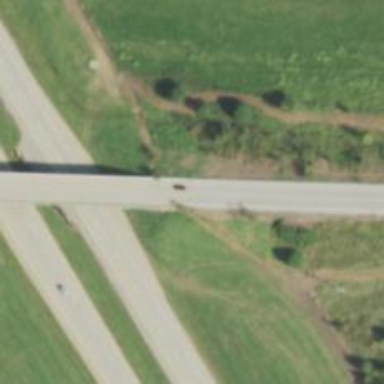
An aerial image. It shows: Viaduct bridge over tertiary road.